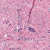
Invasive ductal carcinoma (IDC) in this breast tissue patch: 0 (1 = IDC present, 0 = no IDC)